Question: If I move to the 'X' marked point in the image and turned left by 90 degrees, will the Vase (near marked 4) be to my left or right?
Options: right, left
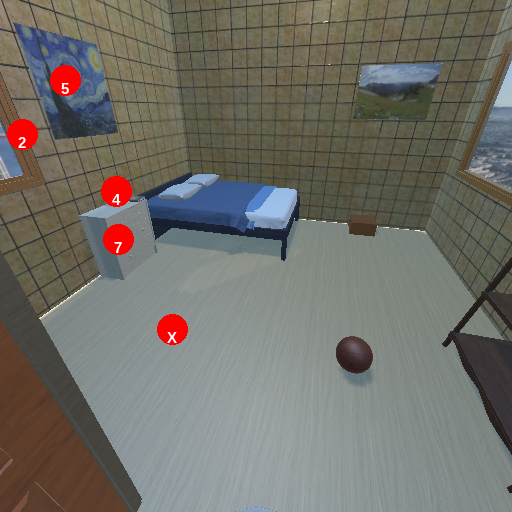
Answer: right